Question: I'm trying achieve a table where the contents of the tds have 'text-overflow: ellipsis', however the clipping usually occurs where there is a link with twitter bootstraps 'label' class (giving it a border radius).

As you can see, it clips the border radius giving it a flat end. Each TD needs to be a single row of text, which is why I've used 'white-space: nowrap'. Is there any way that I can have the rounded edge on the label if it clips at that point?
Heres the fiddle: <URL>
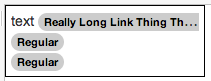
Answer: I've found a satisfactory result. I needed a combination of applying the text-overflow to the 'a' label, with max-width. Then I just needed to add padding to the container or to the 'td' to bring it all in bounds.
'''
.label {
border-radius: 1em;
color: #000;
background: #ccc;
max-width: 100%;
display: inline-block;
text-overflow: ellipsis;
overflow: hidden;
}
table { table-layout: fixed; width: 100% }
table td {
white-space: nowrap;
padding-right: 30px;
}
'''
<URL>
The only caveat is it won't handle the overflow on text the label. I'm not resigned to that being impossible but haven't worked it out yet and for my use-case it's not applicable.